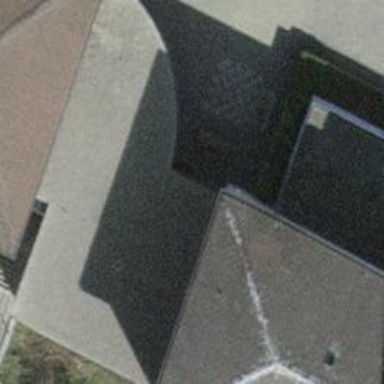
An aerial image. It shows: School building.